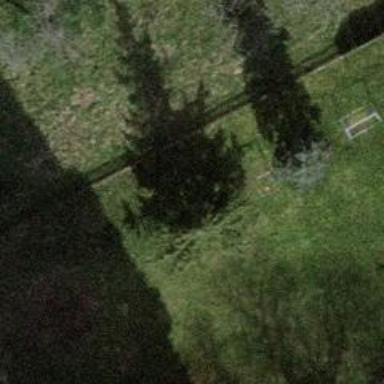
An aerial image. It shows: Evergreen tree with needle-leaved leaves.